Question: How many fish?
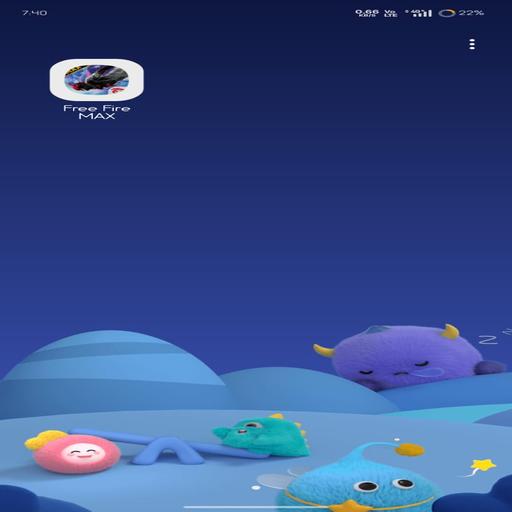
Answer: Two fish